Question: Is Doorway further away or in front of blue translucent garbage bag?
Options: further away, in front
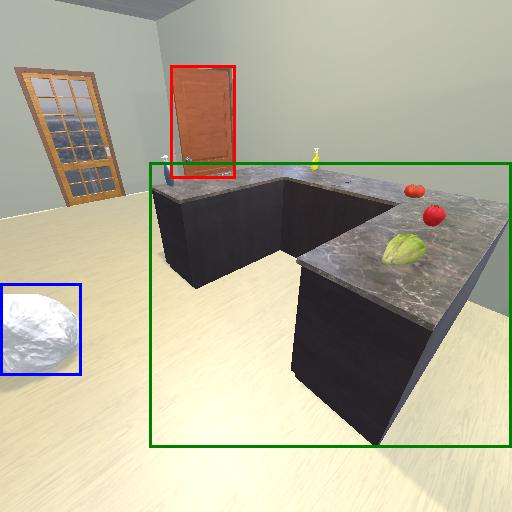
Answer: further away